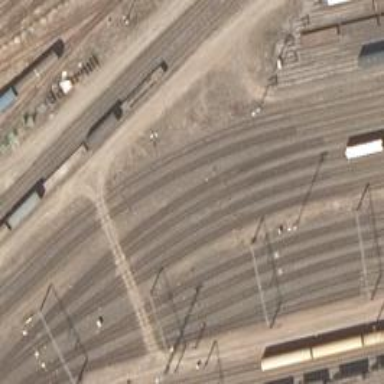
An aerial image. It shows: Railway signal.